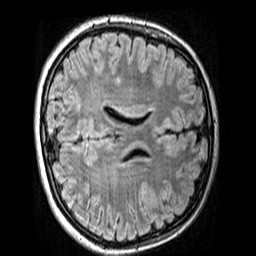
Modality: FLAIR
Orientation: axial
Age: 12
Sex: female
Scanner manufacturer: siemens
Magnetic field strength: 3 T
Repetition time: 5 s
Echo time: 0.388 s